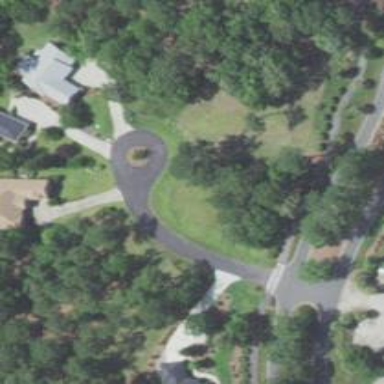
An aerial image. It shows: Turning loop on the road.